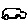
Label: car